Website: ulta-beauty
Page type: payment
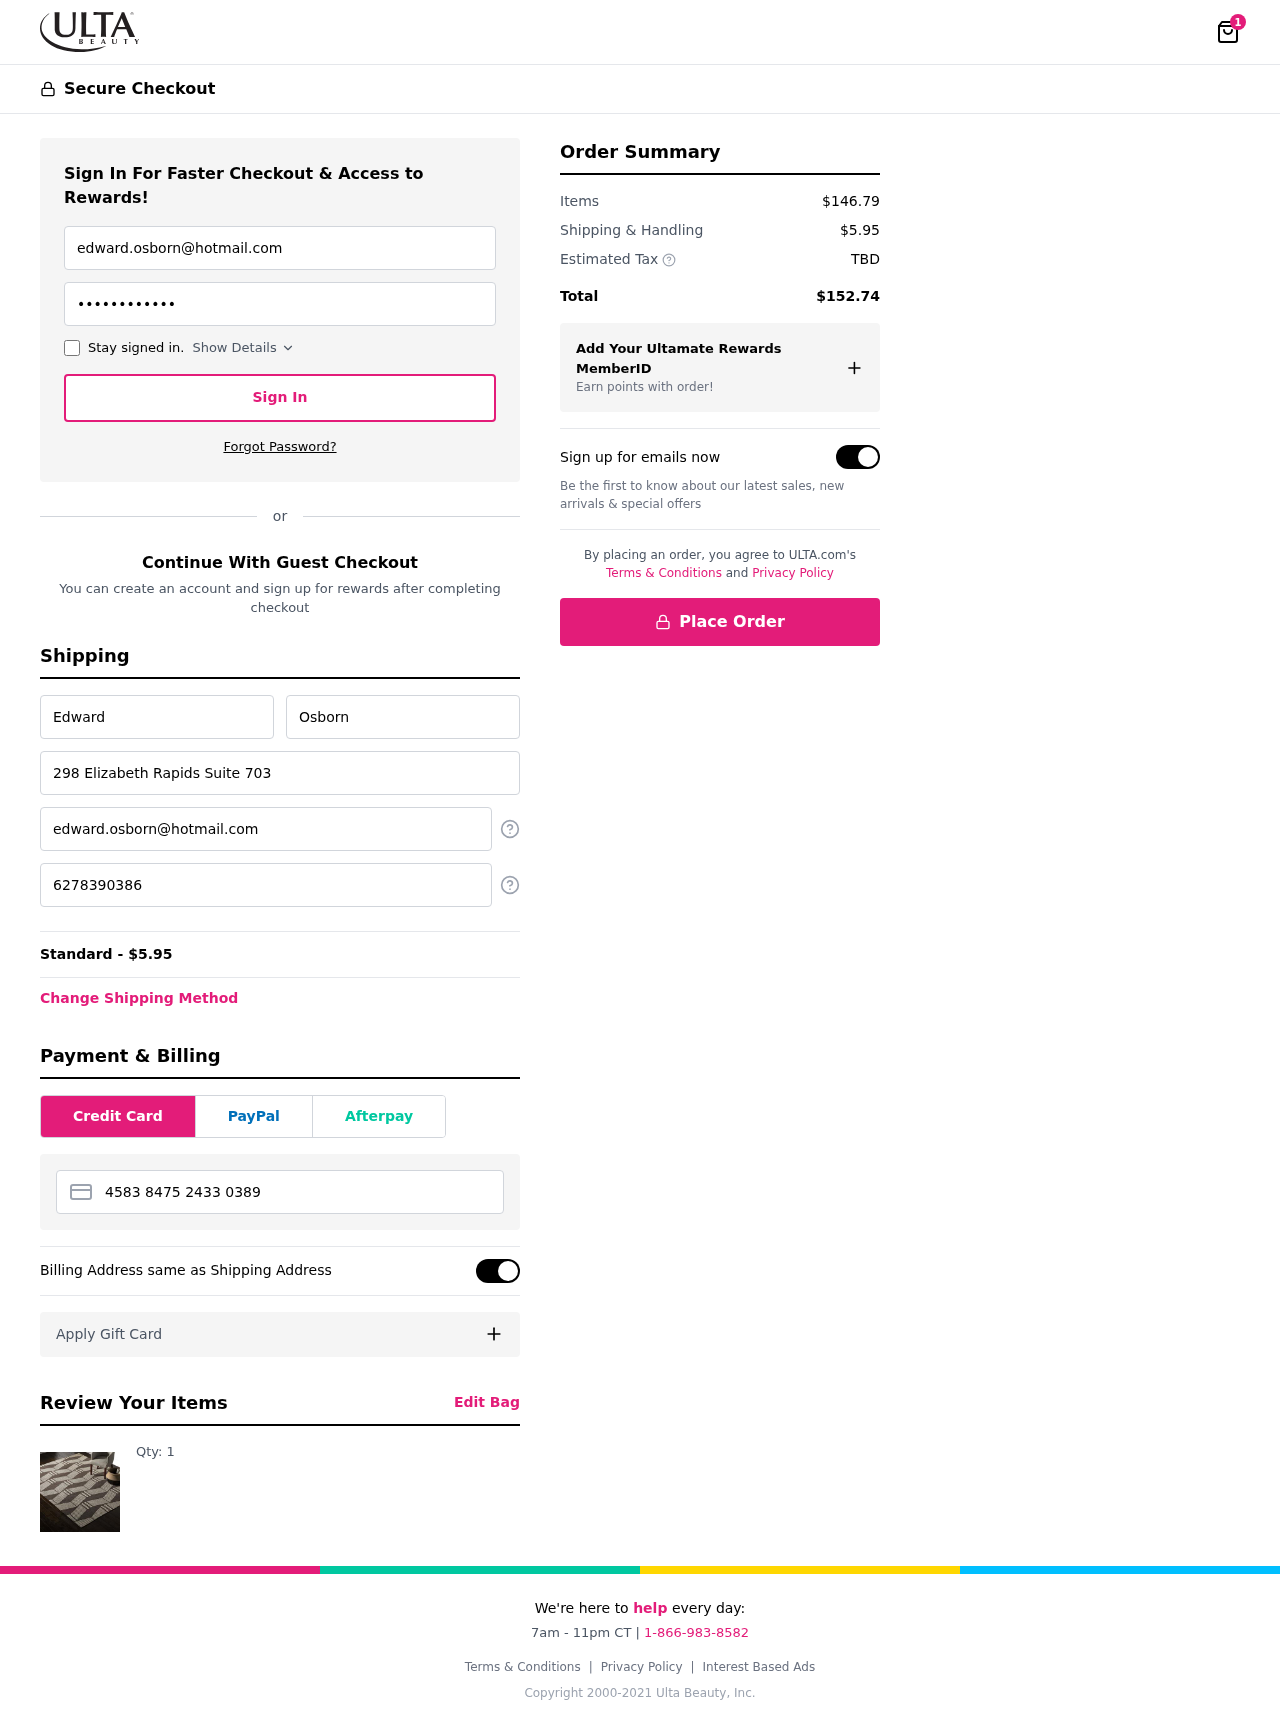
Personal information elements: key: PII_CARD_NUMBER
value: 4583 8475 2433 0389
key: PII_EMAIL
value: edward.osborn@hotmail.com
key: PII_FIRSTNAME
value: Edward
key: PII_LASTNAME
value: Osborn
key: PII_PHONE
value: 6278390386
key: PII_STREET
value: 298 Elizabeth Rapids Suite 703
Product elements: key: PRODUCT1_QUANTITY
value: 1
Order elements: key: ORDER_NUM_ITEMS
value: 1
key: ORDER_SHIPPING_COST
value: $5.95
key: ORDER_SHIPPING_COST
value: Standard - $5.95
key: ORDER_SUBTOTAL
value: $146.79
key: ORDER_TAX
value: TBD
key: ORDER_TOTAL
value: $152.74